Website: lowes
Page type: payment
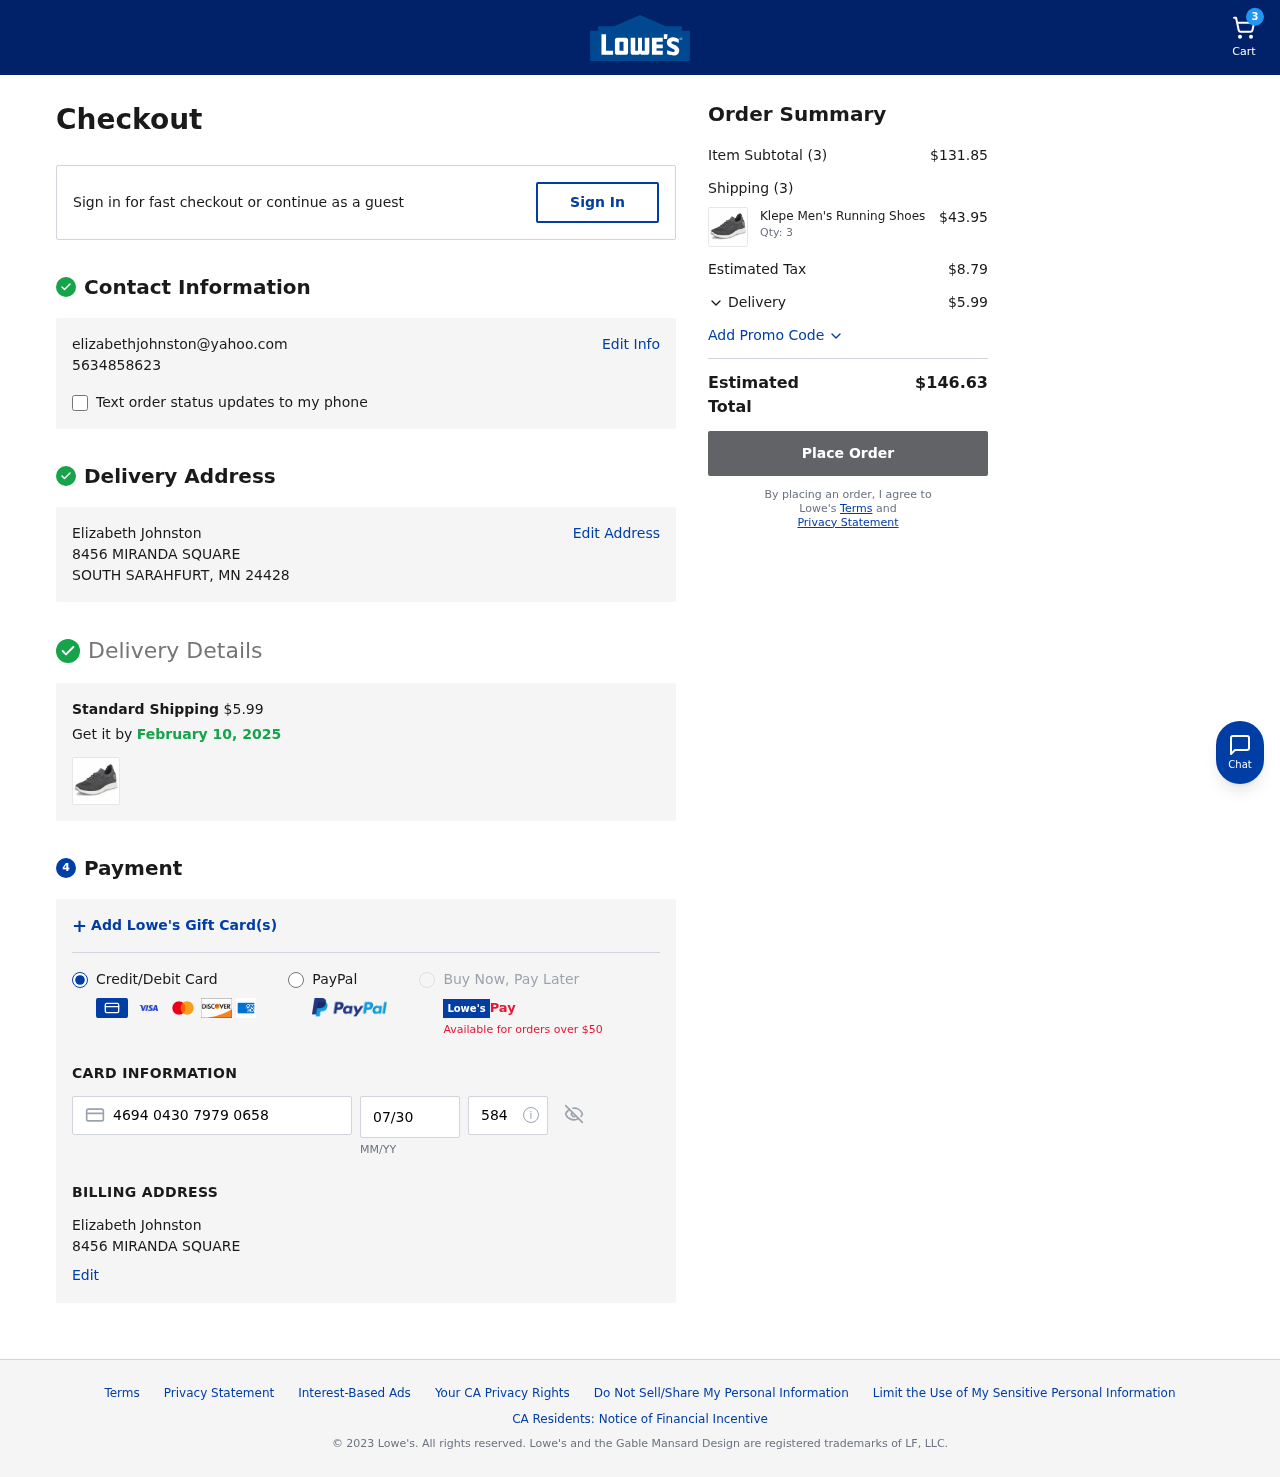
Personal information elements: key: PII_CARD_CVV
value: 584
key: PII_CARD_EXPIRY
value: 07/30
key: PII_CARD_NUMBER
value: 4694 0430 7979 0658
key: PII_EMAIL
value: elizabethjohnston@yahoo.com
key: PII_FULLNAME
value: Elizabeth Johnston
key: PII_FULLNAME2
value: Elizabeth Johnston
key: PII_PHONE
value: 5634858623
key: PII_STREET
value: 8456 MIRANDA SQUARE
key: PII_STREET2
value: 8456 MIRANDA SQUARE
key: PII_CITY_STATE_ZIP
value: SOUTH SARAHFURT, MN 24428
Product elements: key: PRODUCT1_NAME
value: Klepe Men's Running Shoes
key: PRODUCT1_PRICE
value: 43.95
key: PRODUCT1_QUANTITY
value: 3
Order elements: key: ORDER_NUM_ITEMS
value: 3
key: ORDER_SHIPPING_COST
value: $5.99
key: ORDER_DELIVERY_DATE
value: February 10, 2025
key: ORDER_SUBTOTAL
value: $131.85
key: ORDER_NUM_ITEMS2
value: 3
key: ORDER_TAX
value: $8.79
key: ORDER_SHIPPING_COST2
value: $5.99
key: ORDER_TOTAL
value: $146.63